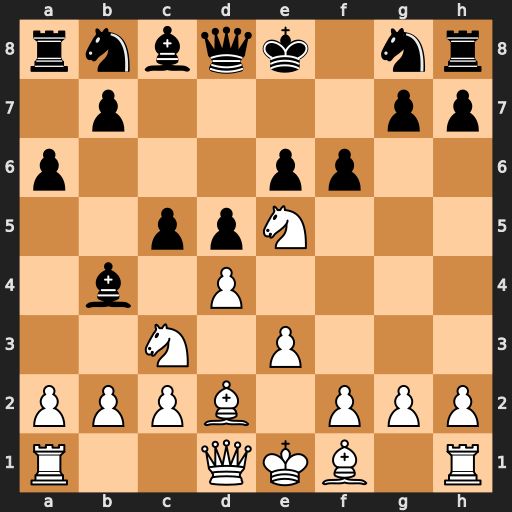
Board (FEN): rnbqk1nr/1p4pp/p3pp2/2ppN3/1b1P4/2N1P3/PPPB1PPP/R2QKB1R
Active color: w
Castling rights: KQkq
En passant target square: -
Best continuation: Qh5+ g6 Nxg6 hxg6 Qxh8